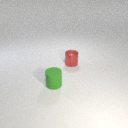
small red metal cylinder behind small green rubber cylinder